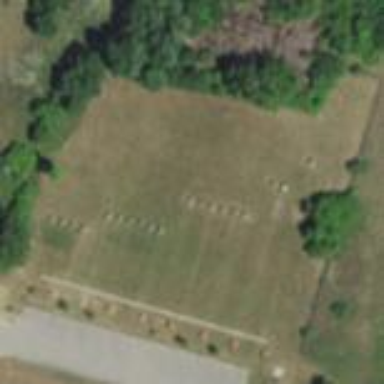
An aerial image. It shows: Archery pitch for leisure and sport.